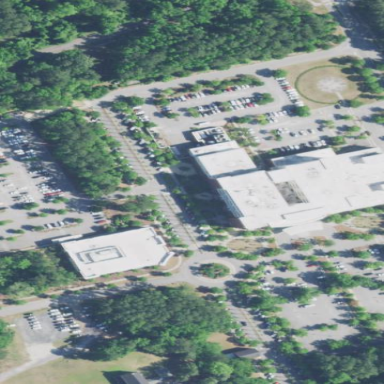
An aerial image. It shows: Hospital providing healthcare services.